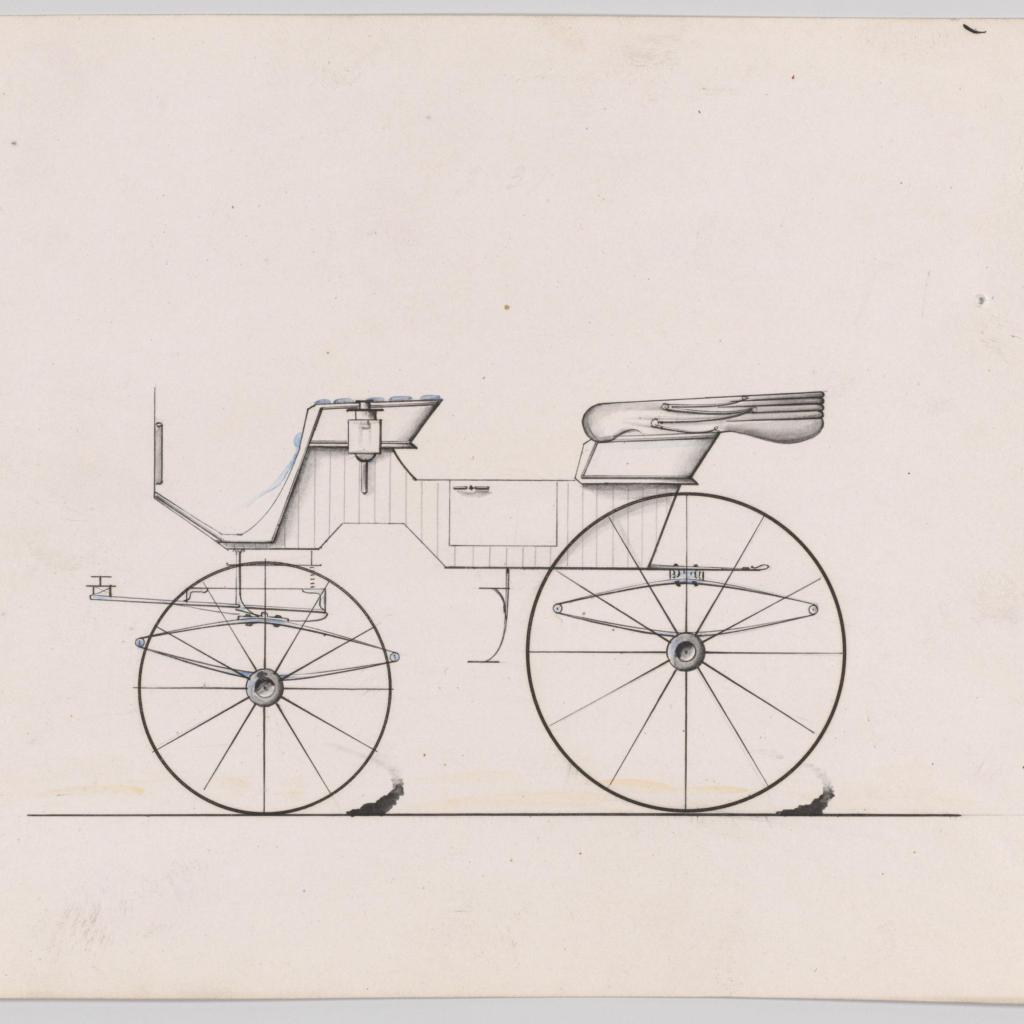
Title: Design for 2 seat Phaeton, no. 3039a
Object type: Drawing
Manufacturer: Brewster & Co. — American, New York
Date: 1874
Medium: Pen and black ink, watercolor and gouache
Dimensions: sheet: 6 3/16 x 9 5/16 in. (15.7 x 23.7 cm)
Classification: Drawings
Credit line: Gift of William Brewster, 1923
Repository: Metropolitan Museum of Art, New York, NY